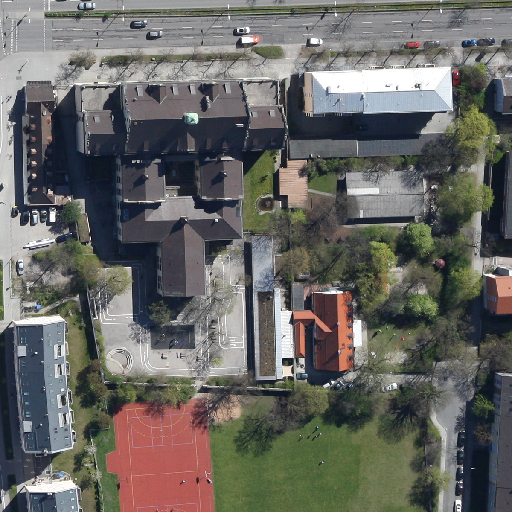
Referring expression: light-duty vehicle